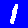
Digit: 1